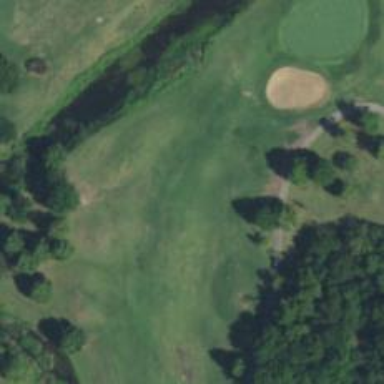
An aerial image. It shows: View of golf hole.